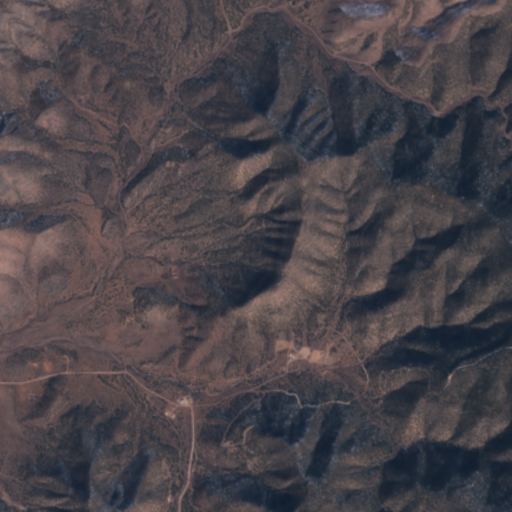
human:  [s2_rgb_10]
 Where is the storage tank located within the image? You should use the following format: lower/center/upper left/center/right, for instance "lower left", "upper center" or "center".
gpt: The storage tank is located in the lower center of the image.
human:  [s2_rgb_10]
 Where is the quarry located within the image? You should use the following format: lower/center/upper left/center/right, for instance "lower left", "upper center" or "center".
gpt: There is no quarry in the image.